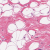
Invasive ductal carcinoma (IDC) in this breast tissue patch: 0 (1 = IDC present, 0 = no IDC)